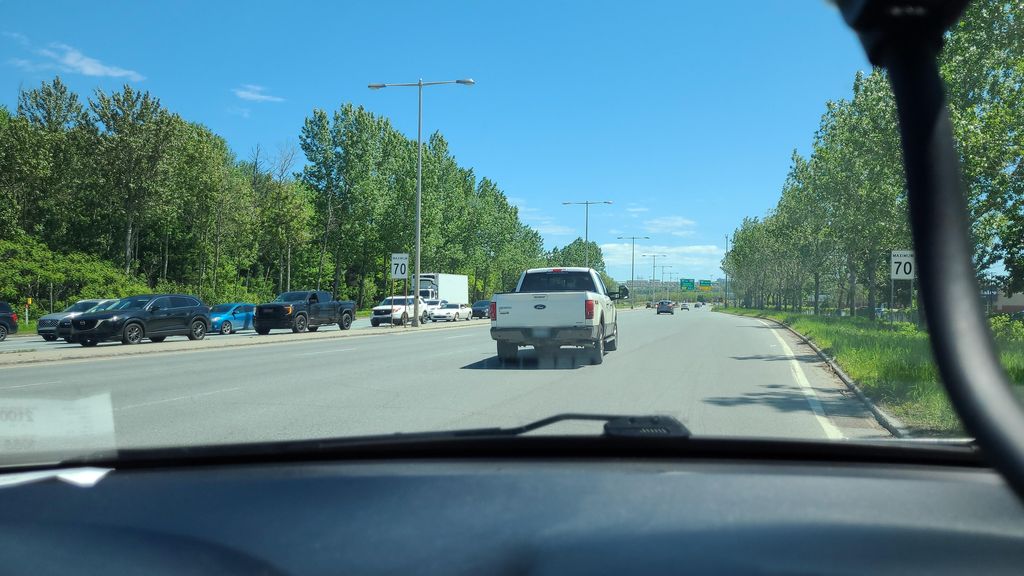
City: quebec_city